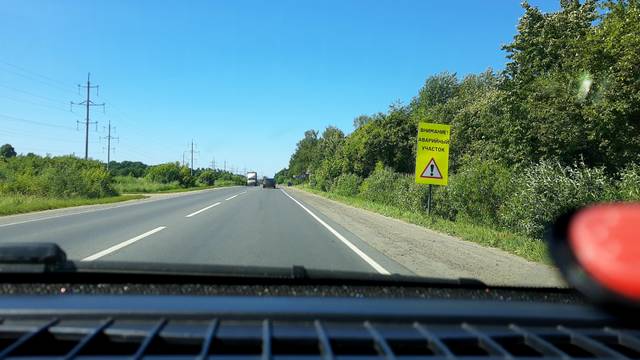
Region: Russia
Coordinates: 56.45, 43.632